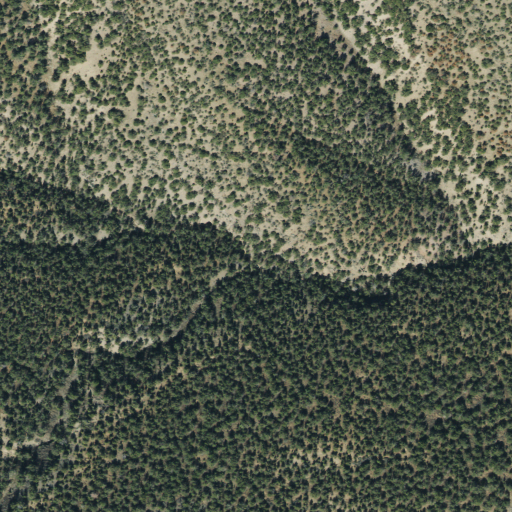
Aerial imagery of valley in Utah named Lee Canyon containing evergreen forest and shrub